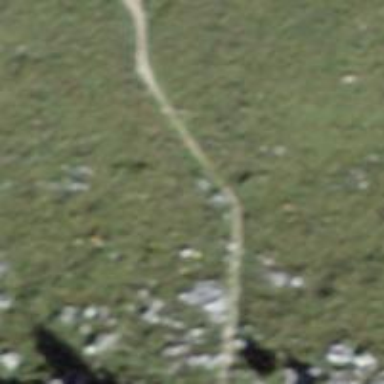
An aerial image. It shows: Path.